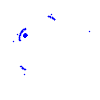
Particle: electron